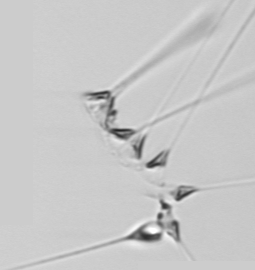
Label: Asterionellopsis_glacialis